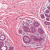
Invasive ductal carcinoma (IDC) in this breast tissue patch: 0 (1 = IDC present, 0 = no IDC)